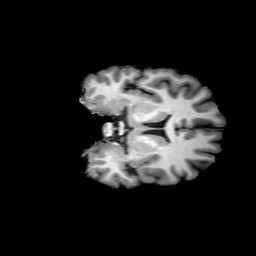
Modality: T1w
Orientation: coronal
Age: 44
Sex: female
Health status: ill